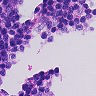
Metastatic tissue present: no